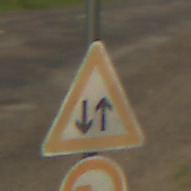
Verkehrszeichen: Gegenverkehr
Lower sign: UeberholverbotKraftfahrzeuge
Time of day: Midday
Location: Outdoor (RoadRail)
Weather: PartlyCloudy
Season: NotSpecified
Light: Natural